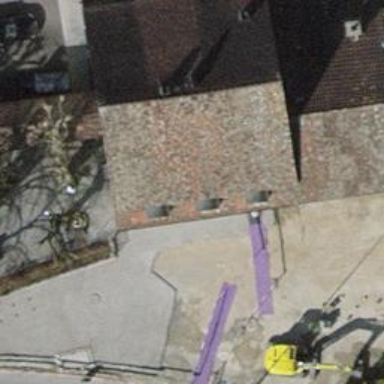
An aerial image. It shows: Restaurant.